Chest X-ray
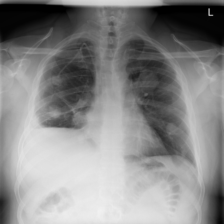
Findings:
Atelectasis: negative
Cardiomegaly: negative
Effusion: negative
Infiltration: negative
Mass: negative
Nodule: positive
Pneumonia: negative
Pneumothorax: negative
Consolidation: negative
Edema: negative
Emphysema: negative
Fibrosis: negative
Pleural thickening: negative
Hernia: negative